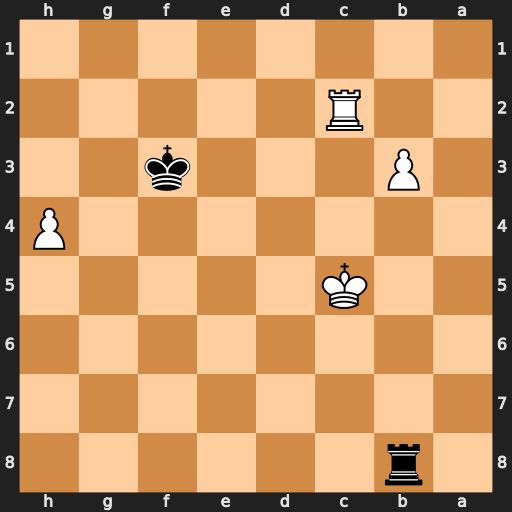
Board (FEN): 1r6/8/8/2K5/7P/1P3k2/2R5/8
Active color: b
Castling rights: -
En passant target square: -
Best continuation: Rc8+ Kd5 Rxc2